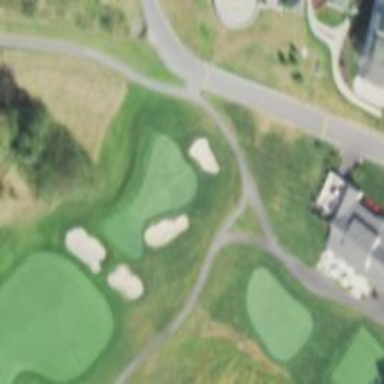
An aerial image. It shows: Golf cartpath that is also road path.